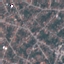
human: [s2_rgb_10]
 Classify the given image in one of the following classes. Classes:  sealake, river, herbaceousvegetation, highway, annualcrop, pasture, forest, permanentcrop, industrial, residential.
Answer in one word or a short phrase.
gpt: Residential